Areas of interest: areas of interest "Beijing Shinong Sprout Institute"
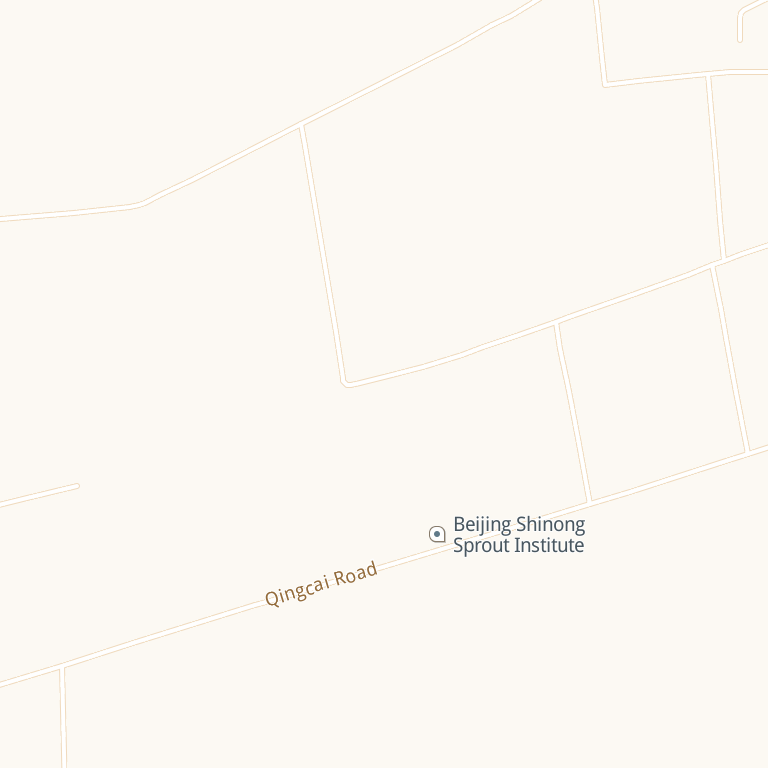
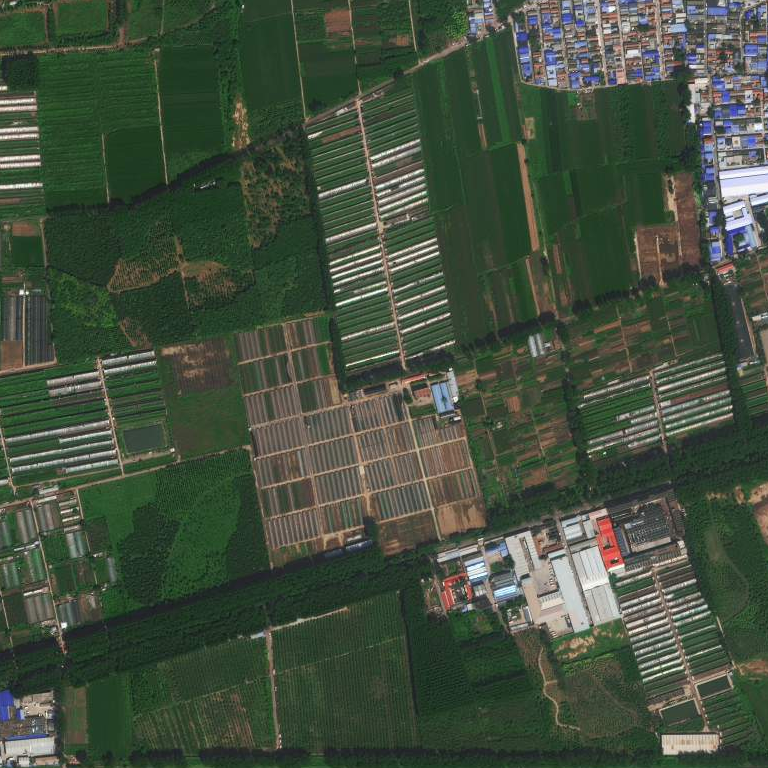